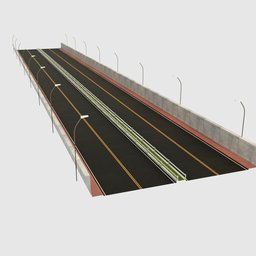
Label: architecture